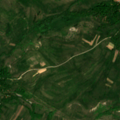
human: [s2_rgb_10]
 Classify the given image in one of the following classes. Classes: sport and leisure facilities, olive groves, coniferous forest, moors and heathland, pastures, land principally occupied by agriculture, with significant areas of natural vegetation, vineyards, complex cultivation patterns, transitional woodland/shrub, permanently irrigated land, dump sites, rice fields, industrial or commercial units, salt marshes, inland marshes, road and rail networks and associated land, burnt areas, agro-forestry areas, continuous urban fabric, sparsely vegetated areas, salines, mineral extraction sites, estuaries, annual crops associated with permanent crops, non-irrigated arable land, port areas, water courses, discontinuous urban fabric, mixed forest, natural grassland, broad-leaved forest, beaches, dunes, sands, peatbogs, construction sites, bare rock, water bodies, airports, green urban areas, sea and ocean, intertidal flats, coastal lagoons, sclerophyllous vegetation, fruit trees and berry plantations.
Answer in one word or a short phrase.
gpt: pastures, land principally occupied by agriculture, with significant areas of natural vegetation, transitional woodland/shrub